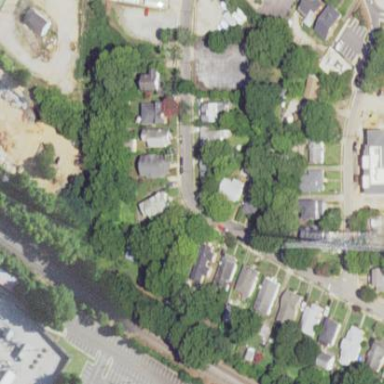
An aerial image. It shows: Residential area within neighborhood.